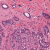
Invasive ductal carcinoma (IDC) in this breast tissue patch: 1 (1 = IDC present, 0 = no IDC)